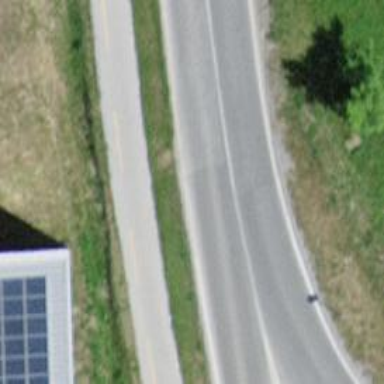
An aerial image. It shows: Tertiary road.